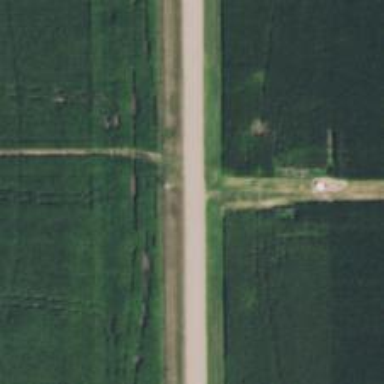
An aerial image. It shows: Tertiary road.